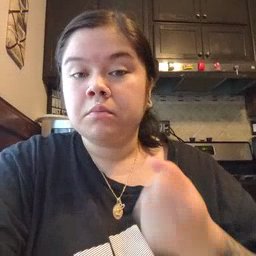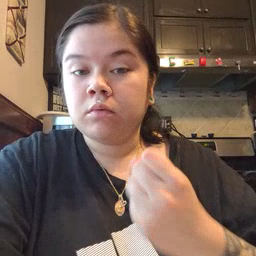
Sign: milk